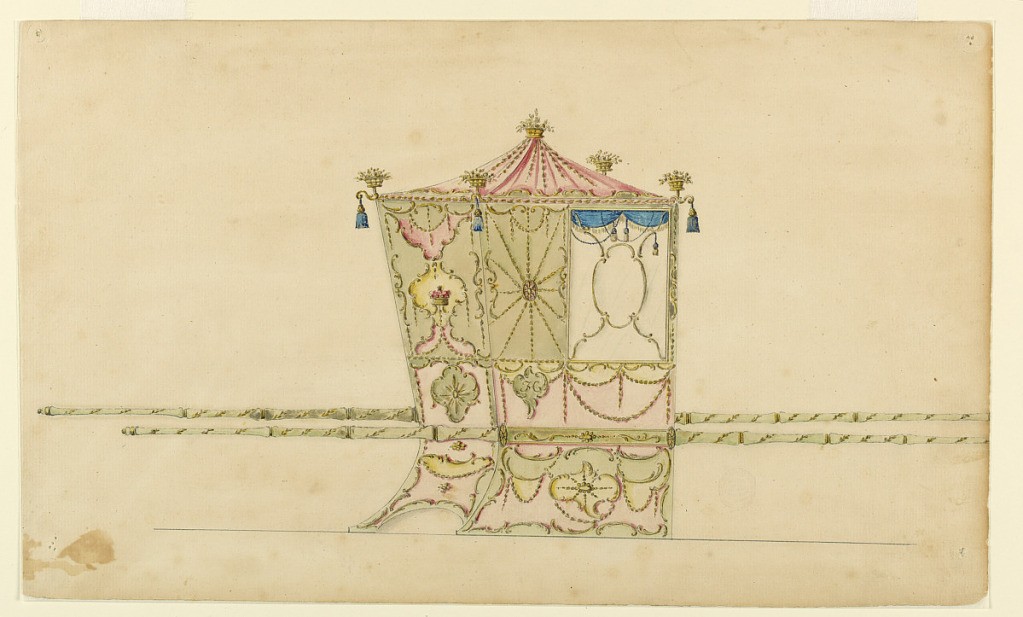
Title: Design for a sedan chair
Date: ca. 1775
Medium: Pen and black ink, watercolors, and traces of charchoal on paper
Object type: Drawing
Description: Shown from the rear right corner with two bars. The roof is shaped like a tent. On top and at the corners are fitted baskets. The window is divided into five parts by scrolls. The panel beside it is mainly decorated by garlands distributed like spikes of a shell around a disk. The upper panel at the back is decorated with frosted ovals. A crown of a baron is in the central one. The lower lateral panels are decorated assymmetrically. In the left part of the upper one is an escutcheon with a monogram [H or M]. The bars are decorated in their entire length. Both are so shown.